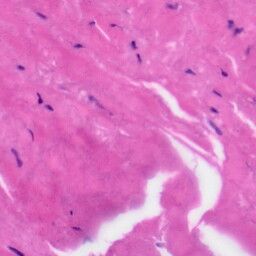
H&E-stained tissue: Tonsil